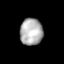
Tissue: lung
Cell type: Epithelial cells
Senescence score: 0.2223
Nuclear area (px): 600
Mean DAPI intensity: 175.812